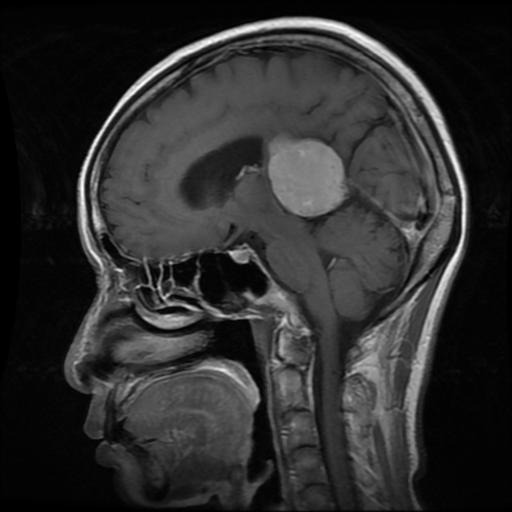
Label: meningioma